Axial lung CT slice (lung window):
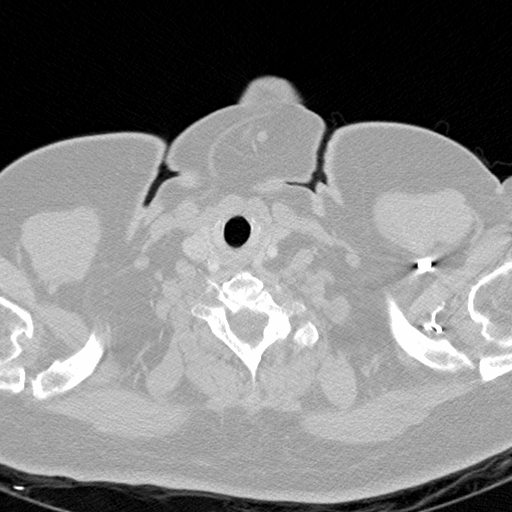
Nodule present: no